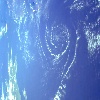
Label: water